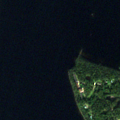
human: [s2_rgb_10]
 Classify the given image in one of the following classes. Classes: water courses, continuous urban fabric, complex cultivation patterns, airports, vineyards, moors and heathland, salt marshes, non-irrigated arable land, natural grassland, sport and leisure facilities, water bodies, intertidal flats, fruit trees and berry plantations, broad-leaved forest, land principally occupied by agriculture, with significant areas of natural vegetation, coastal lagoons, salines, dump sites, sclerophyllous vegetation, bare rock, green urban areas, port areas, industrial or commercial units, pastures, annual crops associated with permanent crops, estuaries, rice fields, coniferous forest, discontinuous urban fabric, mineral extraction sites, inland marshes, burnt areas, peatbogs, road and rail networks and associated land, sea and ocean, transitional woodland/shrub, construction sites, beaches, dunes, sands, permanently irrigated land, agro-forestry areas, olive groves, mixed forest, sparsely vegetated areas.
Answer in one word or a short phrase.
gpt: coniferous forest, water bodies